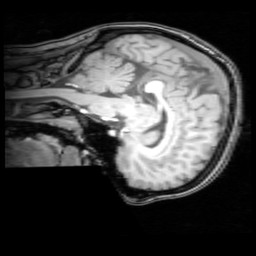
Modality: T1w
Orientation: sagittal
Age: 23
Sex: female
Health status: healthy
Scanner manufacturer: philips
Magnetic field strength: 3 T
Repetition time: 0.012 s
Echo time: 0.0037 s